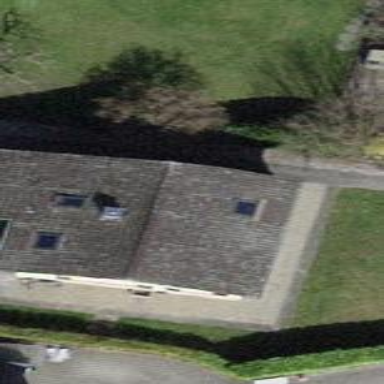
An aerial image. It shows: Building with tiled roof.